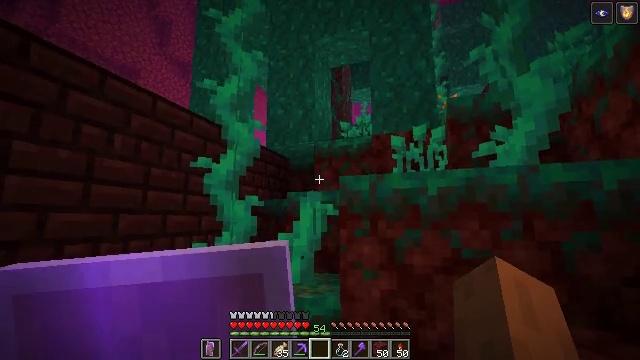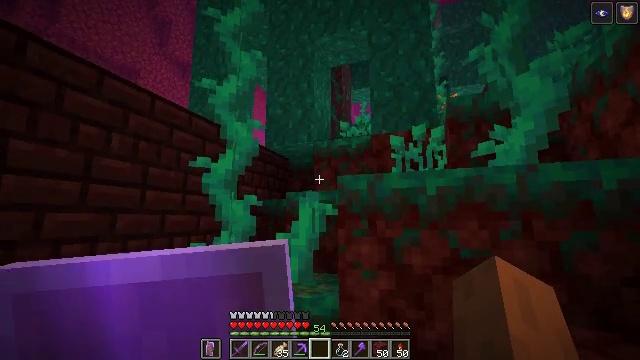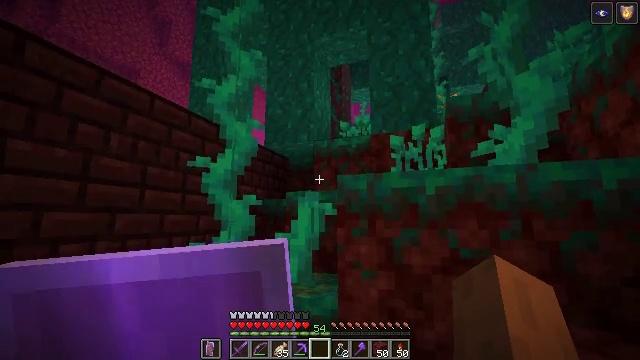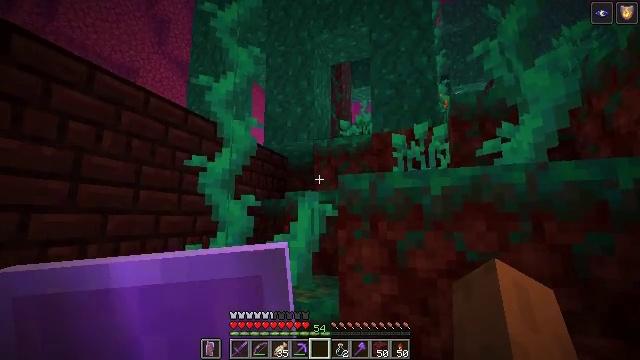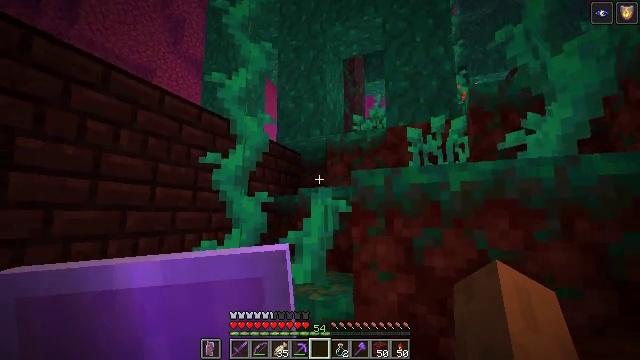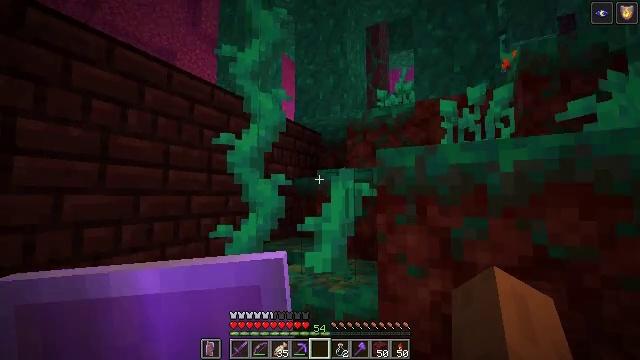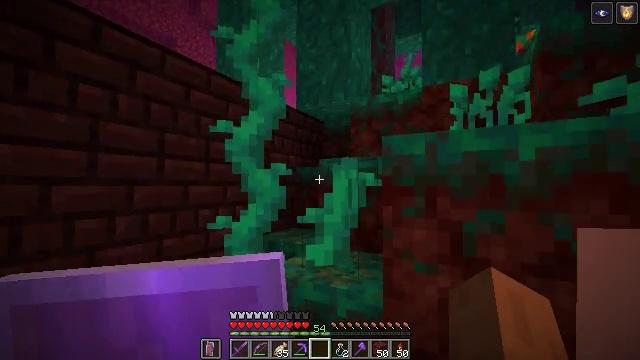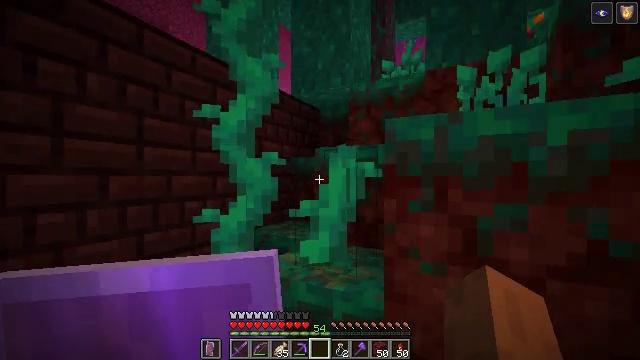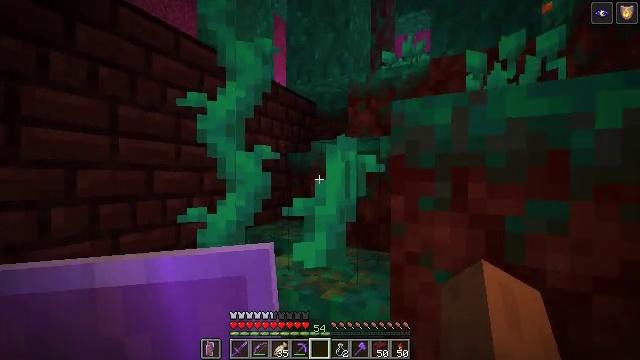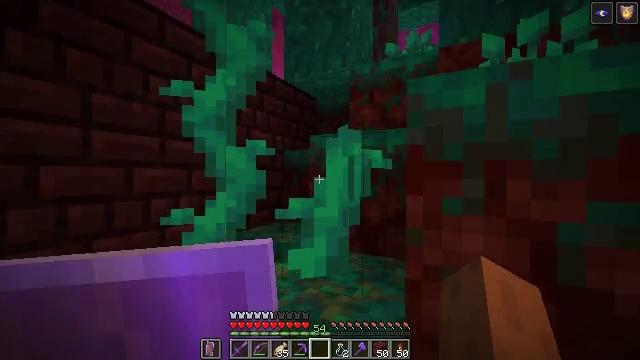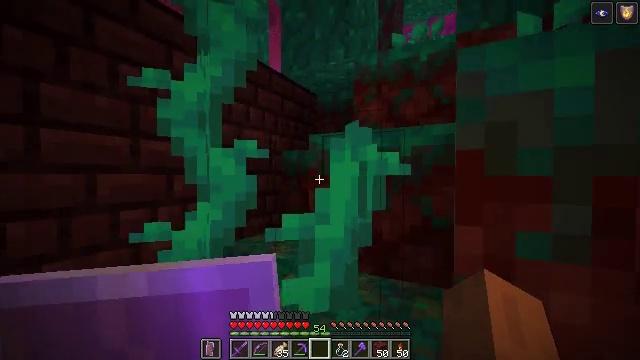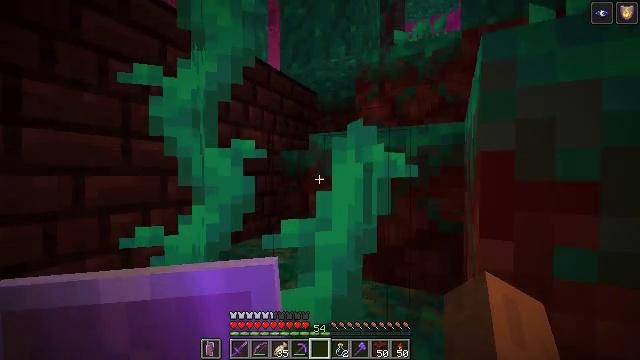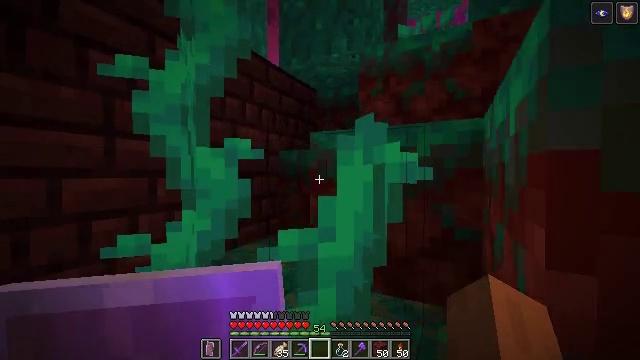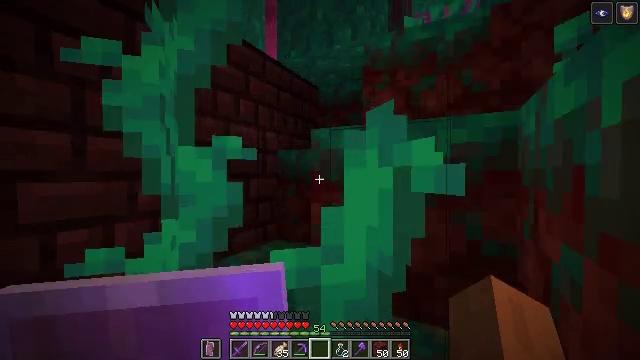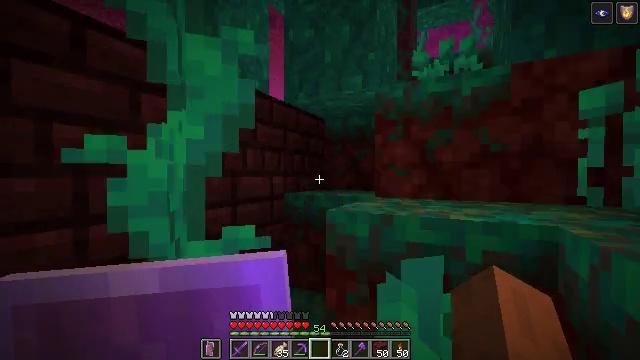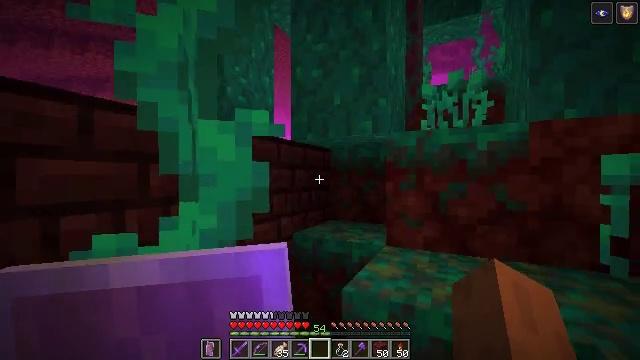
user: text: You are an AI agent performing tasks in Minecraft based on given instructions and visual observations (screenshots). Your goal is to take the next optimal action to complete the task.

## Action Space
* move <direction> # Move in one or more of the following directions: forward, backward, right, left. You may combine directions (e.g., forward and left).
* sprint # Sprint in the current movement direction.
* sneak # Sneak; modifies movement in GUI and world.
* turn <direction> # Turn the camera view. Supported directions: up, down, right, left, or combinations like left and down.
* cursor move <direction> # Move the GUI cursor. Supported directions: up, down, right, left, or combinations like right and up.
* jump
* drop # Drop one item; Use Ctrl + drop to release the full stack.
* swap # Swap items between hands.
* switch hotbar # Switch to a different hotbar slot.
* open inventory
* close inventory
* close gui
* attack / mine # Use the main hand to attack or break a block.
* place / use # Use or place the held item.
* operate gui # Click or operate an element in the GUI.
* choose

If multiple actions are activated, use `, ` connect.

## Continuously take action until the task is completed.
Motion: motion action
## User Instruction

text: Get shears by crafting with iron ingots.
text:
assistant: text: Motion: no_op
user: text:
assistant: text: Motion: no_op
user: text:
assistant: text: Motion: move forward
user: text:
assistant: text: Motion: move forward, turn left
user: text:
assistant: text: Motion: move forward, turn left and down
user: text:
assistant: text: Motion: move forward, turn down
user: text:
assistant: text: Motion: move forward, turn down
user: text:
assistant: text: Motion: move forward
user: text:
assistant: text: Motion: move forward
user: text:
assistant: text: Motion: move forward
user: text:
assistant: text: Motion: move forward
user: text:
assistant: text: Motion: move forward
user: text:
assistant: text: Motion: move forward, jump
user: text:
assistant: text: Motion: move forward, jump
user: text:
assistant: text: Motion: move forward, jump
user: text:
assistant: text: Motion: move forward, jump
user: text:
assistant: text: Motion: move forward, turn right, jump
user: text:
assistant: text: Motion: move forward, turn right and down, jump
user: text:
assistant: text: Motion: move forward, turn right and down
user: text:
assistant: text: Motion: move forward, turn right and down
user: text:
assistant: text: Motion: move forward, turn right and down
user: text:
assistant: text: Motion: move forward, turn right and down
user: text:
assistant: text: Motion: move forward
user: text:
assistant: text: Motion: move forward
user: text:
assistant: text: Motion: move forward, jump
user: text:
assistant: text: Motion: move forward, turn left, jump
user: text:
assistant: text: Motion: move forward and move right, turn left, jump
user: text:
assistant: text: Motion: move forward and move right, turn left
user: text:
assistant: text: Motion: move forward and move right, turn left
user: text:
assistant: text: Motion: move forward and move right, turn left and up